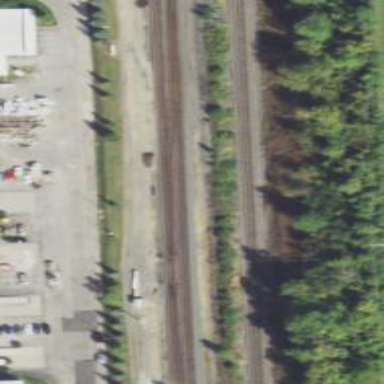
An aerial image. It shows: Railway crossover.